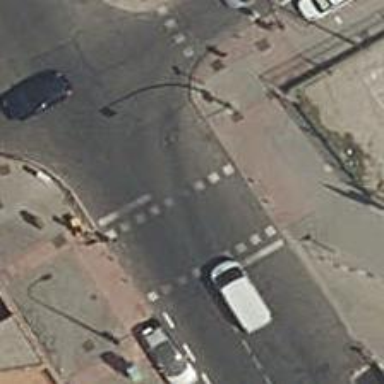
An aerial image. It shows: Zebra crossing with traffic signals.